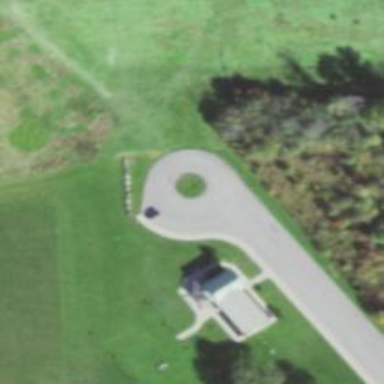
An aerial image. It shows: Turning loop on the road.